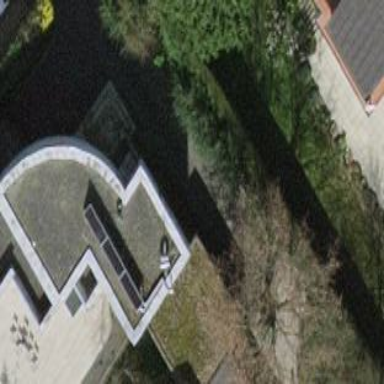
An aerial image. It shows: View of roof of building.